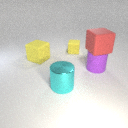
large yellow rubber cube behind large cyan metal cylinder